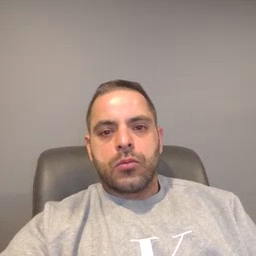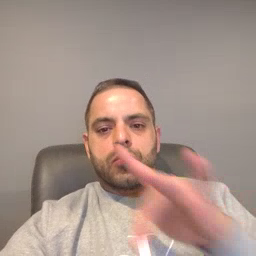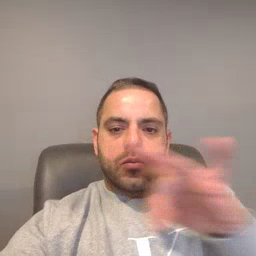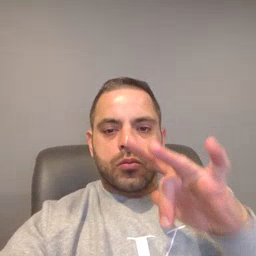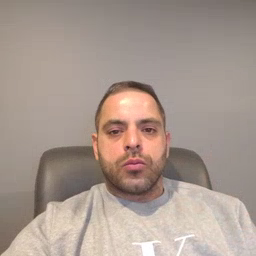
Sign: empty